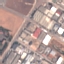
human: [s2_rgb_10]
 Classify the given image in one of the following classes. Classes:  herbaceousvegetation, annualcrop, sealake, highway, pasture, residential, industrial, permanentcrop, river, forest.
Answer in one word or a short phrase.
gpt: Industrial